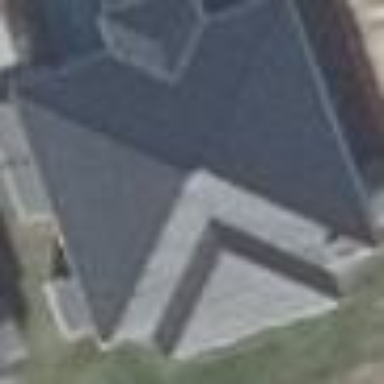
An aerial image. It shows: Hipped roof on residential building.